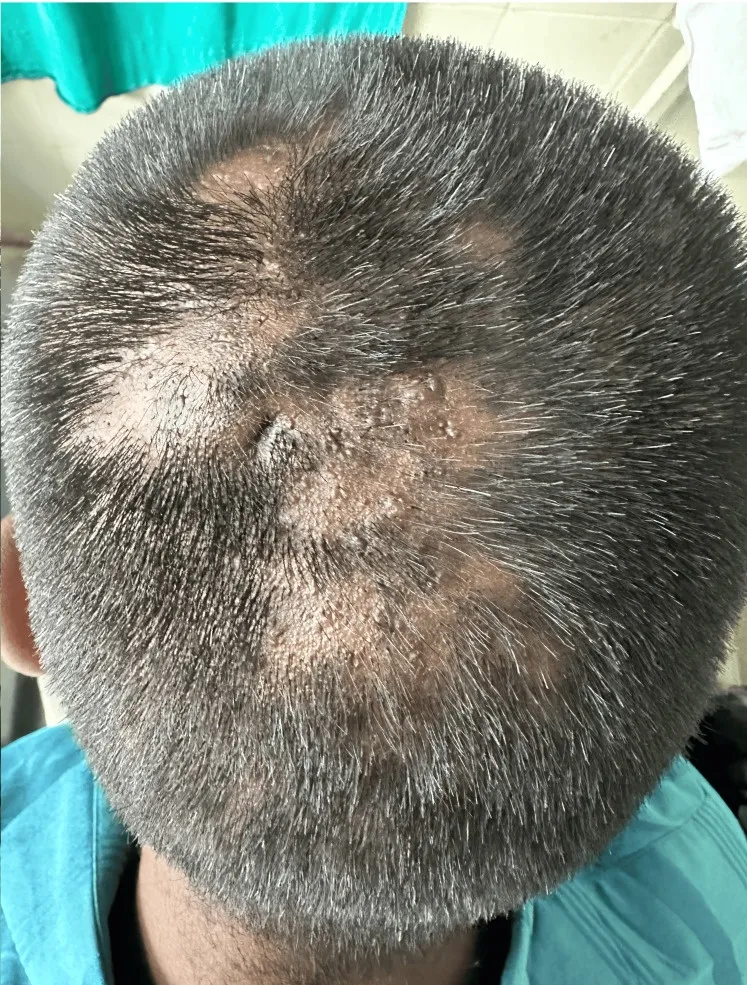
Follow-up of the patient after one month shows recession of nodulocystic lesions with well-defined reticular patches of alopecia and hair regrowth.
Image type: medical_photograph (skin_photograph)